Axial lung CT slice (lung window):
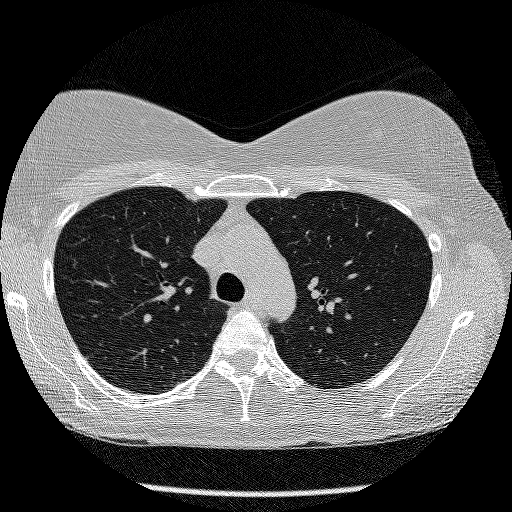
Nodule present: no